Field crop: maize
Growth stage: 1
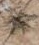
Species: salsola